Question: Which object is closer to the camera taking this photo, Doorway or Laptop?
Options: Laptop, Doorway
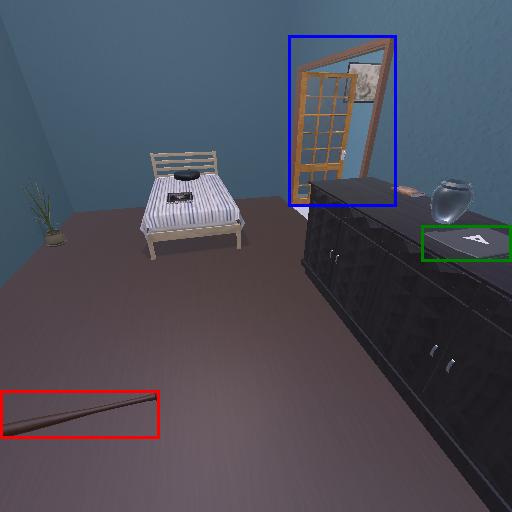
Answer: Laptop